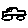
Label: car